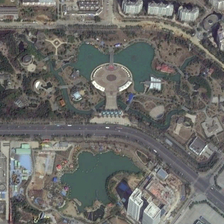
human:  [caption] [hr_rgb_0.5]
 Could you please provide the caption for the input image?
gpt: there is a circular square at the lake in the center of the park .

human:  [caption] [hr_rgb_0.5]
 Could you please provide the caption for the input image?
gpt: an arc road separates the park which contains lakes and forest .

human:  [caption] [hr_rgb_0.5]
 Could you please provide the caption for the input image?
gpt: a round piazza stands next to the pond in this park alongside a curved road .